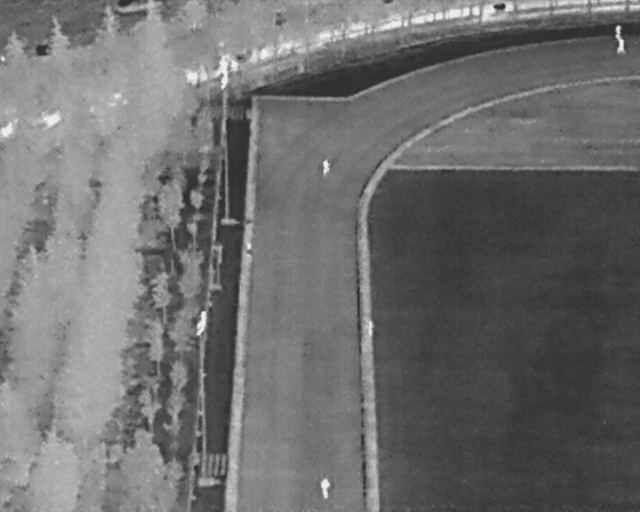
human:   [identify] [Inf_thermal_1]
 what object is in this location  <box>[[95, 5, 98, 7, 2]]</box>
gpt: <ref>1 medium person at the top right</ref>